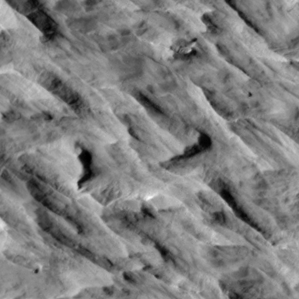
Label: non_frost